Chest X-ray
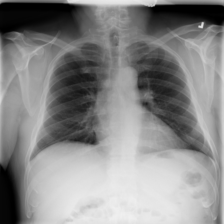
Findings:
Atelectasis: negative
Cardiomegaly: negative
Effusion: negative
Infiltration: negative
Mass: negative
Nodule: negative
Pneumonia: negative
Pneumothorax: negative
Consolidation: negative
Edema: negative
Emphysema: negative
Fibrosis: negative
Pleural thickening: negative
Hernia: negative